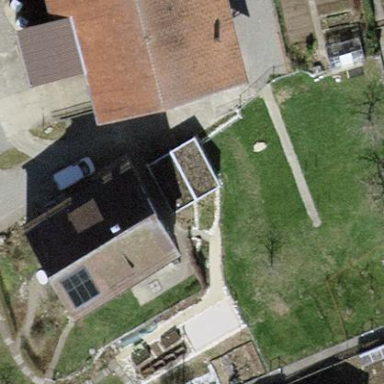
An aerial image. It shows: Farm building.